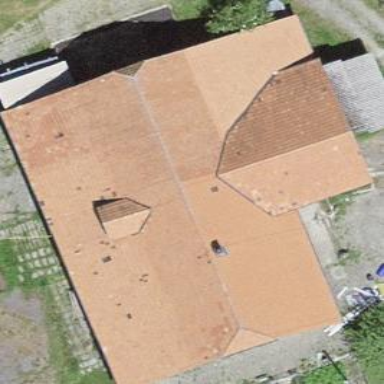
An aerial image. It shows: Farm building.